Aerial crown-view tile of a tropical tree (Barro Colorado Island, Panama), acquired 20250217:
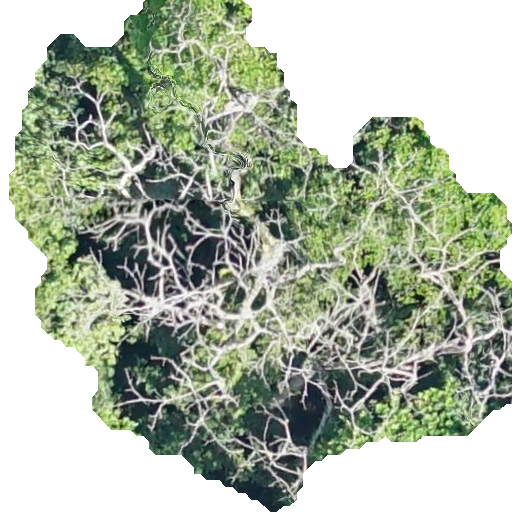
Species: Pseudobombax septenatum
GBIF accepted scientific name: Pseudobombax septenatum
Crown area: 254.483 m²